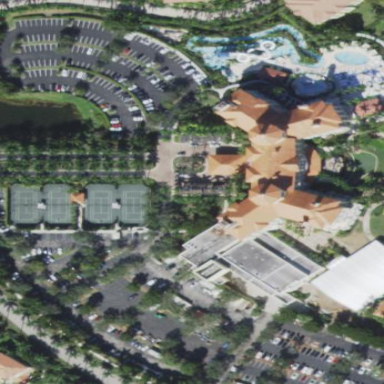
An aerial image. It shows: Hotel building.